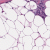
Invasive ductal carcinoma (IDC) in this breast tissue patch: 1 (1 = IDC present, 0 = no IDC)